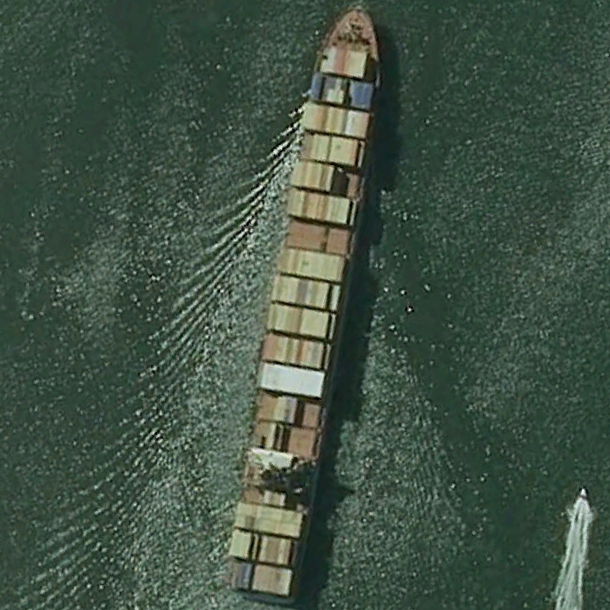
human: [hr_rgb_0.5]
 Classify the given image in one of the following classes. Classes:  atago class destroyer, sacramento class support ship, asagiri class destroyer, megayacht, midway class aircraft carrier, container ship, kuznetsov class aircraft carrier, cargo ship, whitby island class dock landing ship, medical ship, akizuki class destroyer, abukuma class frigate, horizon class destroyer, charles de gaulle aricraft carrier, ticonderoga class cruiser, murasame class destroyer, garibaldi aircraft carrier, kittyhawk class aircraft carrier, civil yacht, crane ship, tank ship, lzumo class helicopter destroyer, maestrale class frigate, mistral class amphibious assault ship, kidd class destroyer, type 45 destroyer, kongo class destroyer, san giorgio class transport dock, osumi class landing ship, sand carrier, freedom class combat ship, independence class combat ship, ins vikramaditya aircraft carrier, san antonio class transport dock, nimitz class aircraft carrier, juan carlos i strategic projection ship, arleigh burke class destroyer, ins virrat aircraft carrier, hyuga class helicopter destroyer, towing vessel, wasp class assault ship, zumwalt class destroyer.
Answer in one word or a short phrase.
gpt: Container ship